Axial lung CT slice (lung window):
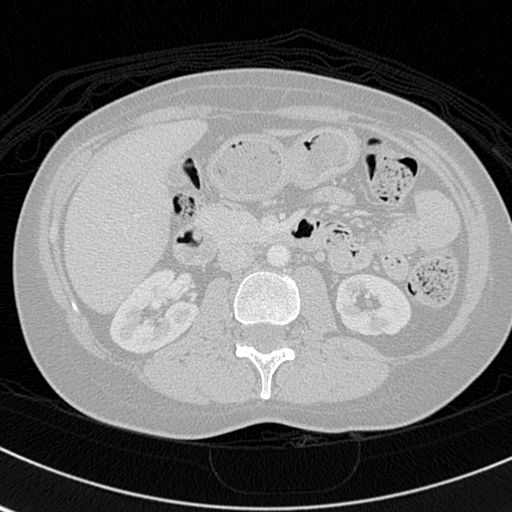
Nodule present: no